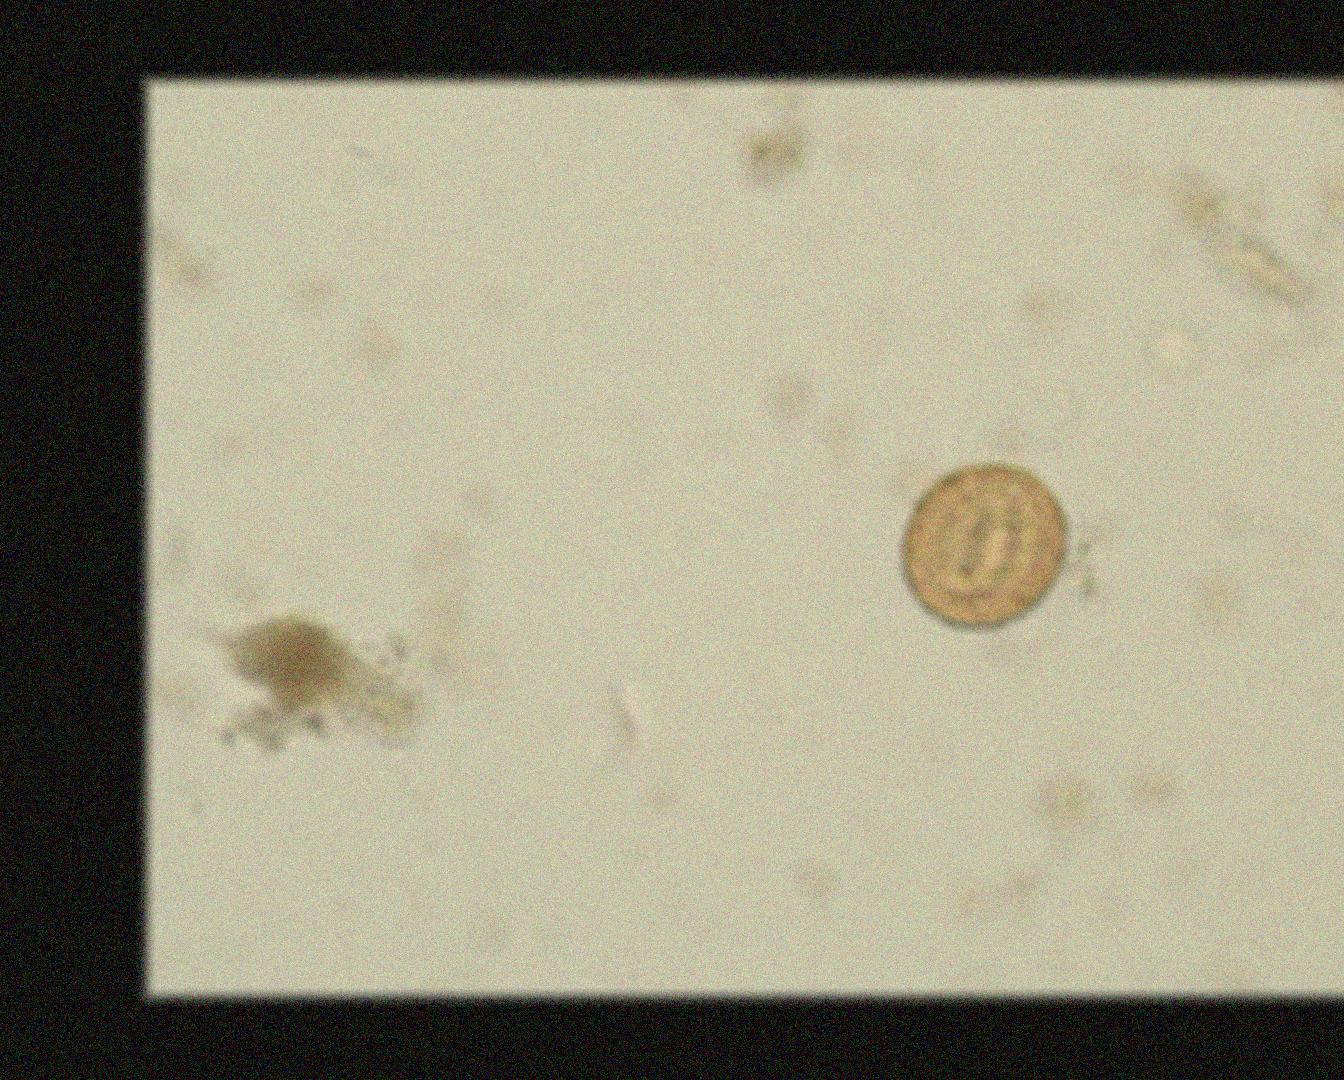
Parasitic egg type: Ascaris lumbricoides